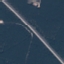
Land use / land cover class: Highway